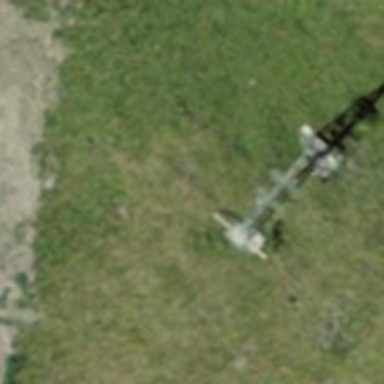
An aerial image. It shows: Pylon for aerialway.